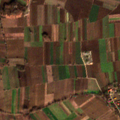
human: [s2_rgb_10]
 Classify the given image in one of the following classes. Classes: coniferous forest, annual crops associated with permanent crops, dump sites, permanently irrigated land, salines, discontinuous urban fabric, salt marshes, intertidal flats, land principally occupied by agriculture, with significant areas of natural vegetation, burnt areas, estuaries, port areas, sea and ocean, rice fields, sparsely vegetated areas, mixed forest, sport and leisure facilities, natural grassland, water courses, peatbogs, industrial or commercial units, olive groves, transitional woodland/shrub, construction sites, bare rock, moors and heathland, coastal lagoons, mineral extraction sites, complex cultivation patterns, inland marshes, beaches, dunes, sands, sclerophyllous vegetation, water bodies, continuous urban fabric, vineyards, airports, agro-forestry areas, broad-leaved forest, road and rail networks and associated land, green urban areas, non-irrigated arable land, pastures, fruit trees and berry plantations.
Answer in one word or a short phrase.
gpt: discontinuous urban fabric, non-irrigated arable land, land principally occupied by agriculture, with significant areas of natural vegetation